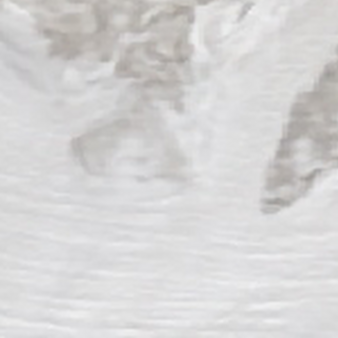
Label: other